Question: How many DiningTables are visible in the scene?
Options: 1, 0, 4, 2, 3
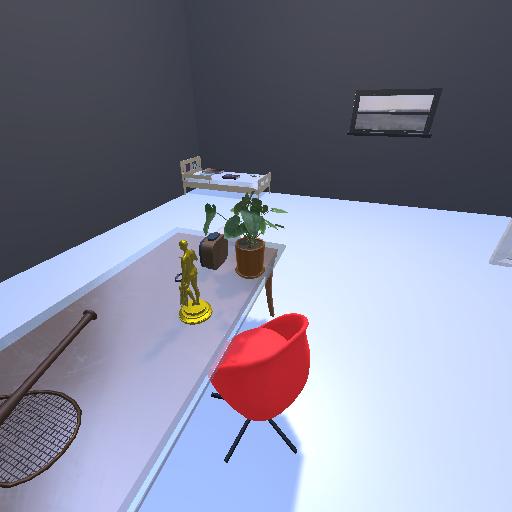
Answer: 1